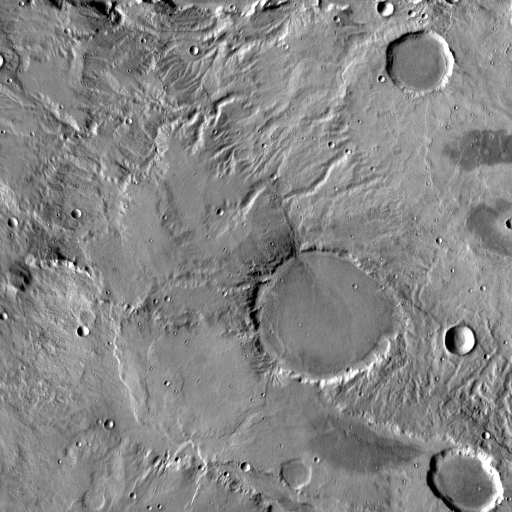
Crater classes present: Background, Other, Buried